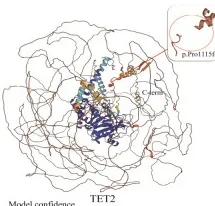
RHOA, and (C). TET2.
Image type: electrography (eeg)